Question: I'm looking forward to know how to remove the default output of the . I add the information for the plot with , it implicates a , how can I do it keeping the labels and without matplotlib?

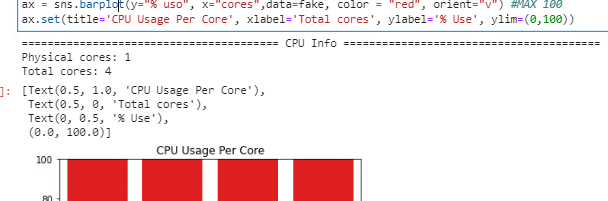
Answer: This is due to jupyter
Add a semicolon at the end of the last command, this removes the output:
'''
ax.set(...);
'''